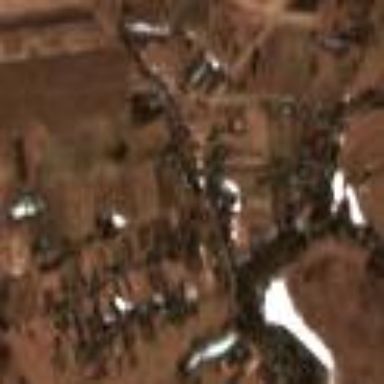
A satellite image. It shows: Village area.